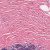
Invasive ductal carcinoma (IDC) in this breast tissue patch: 0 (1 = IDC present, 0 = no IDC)